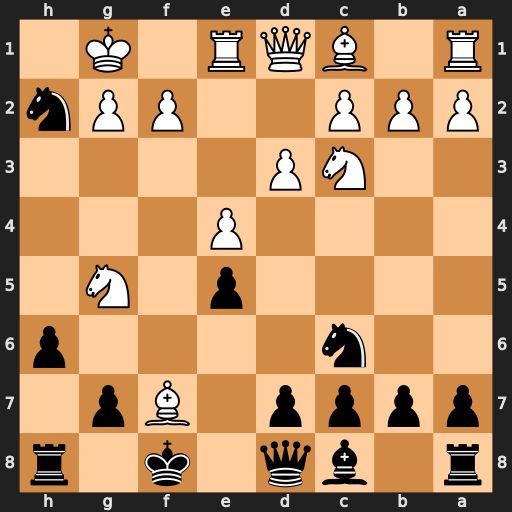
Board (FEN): r1bq1k1r/pppp1Bp1/2n4p/4p1N1/4P3/2NP4/PPP2PPn/R1BQR1K1
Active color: b
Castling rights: -
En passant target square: -
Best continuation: hxg5 Bh5 g4